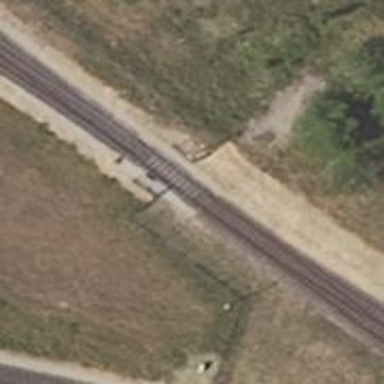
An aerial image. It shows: Railway switch.